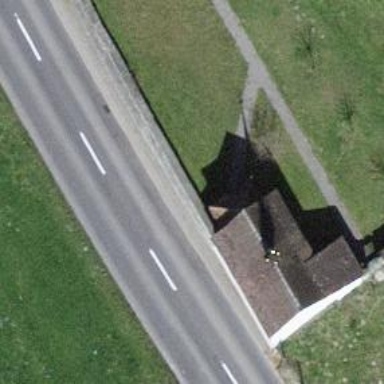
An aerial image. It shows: Building that serves as place of worship.